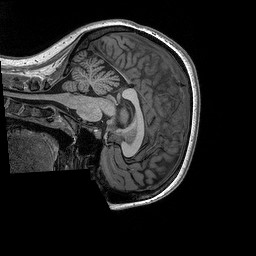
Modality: T1w
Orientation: sagittal
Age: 25
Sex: female
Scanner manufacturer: siemens
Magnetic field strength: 3 T
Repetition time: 2.3 s
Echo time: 0.00298 s